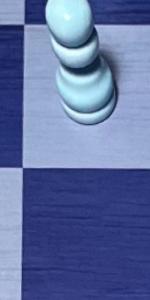
Label: Empty